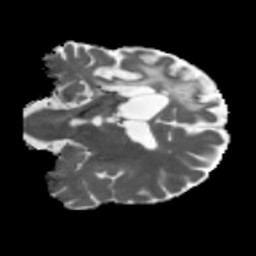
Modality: MD
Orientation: coronal
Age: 56
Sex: male
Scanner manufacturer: siemens
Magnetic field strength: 3 T
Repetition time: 5.47 s
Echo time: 0.0854 s